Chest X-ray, AP view. Patient: 65 years old, sex M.
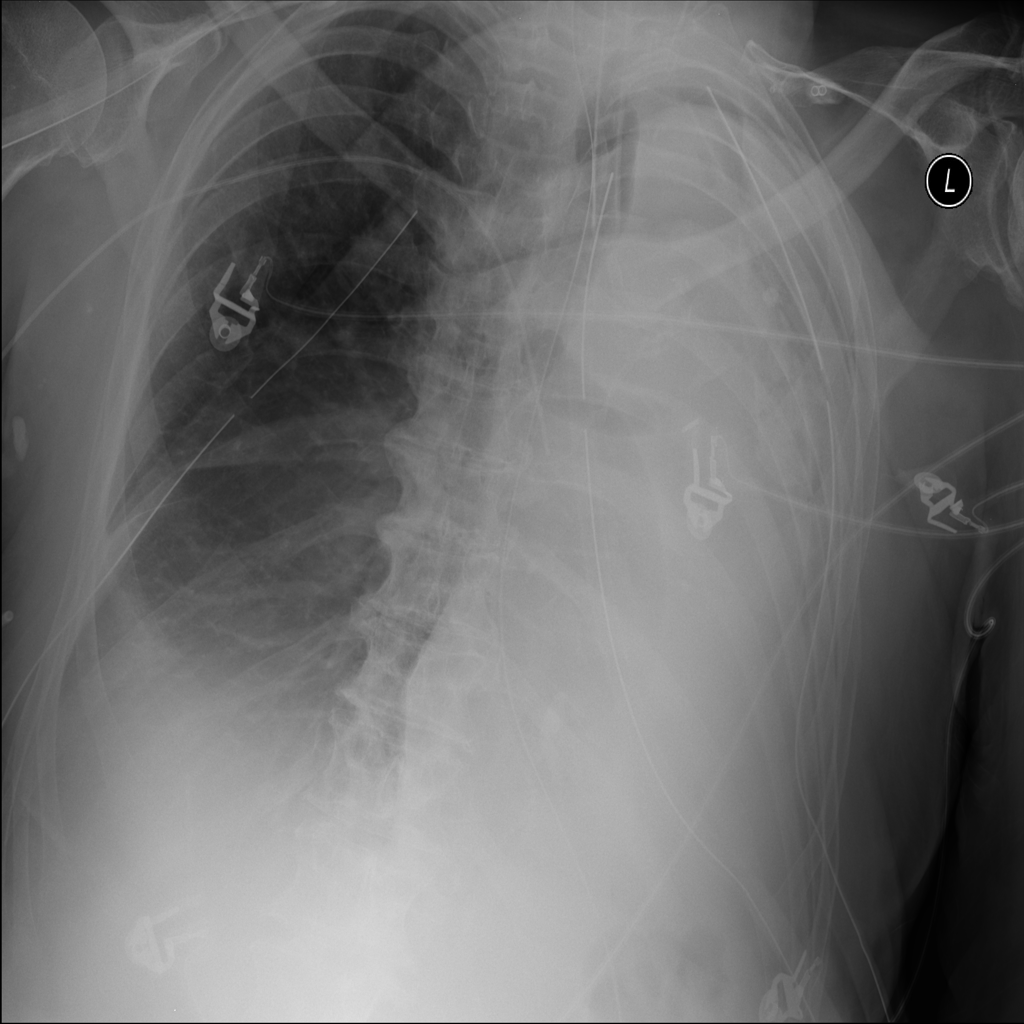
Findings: Effusion